Field crop: maize
Growth stage: 2
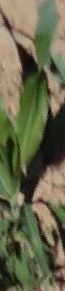
Species: maize